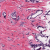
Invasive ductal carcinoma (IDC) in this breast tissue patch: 1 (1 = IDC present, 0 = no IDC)